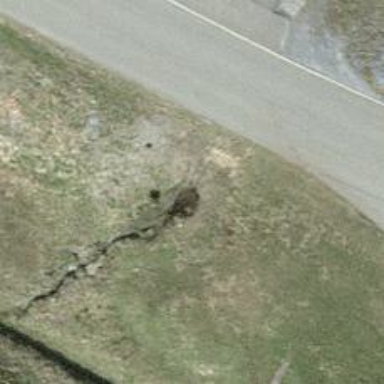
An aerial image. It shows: Culvert tunnel.